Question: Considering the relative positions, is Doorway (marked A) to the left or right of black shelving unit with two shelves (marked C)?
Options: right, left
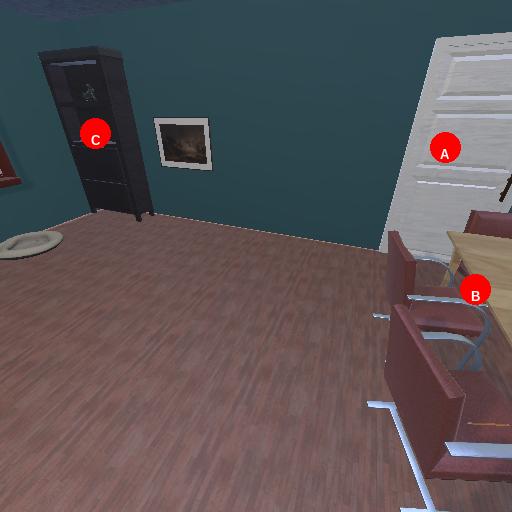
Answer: right